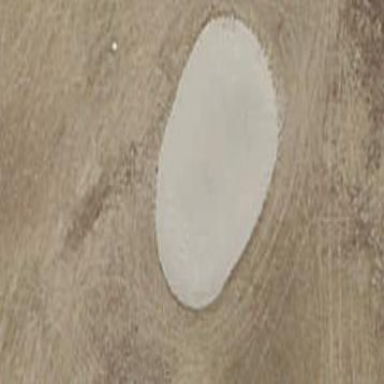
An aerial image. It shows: Bunker on golf course.